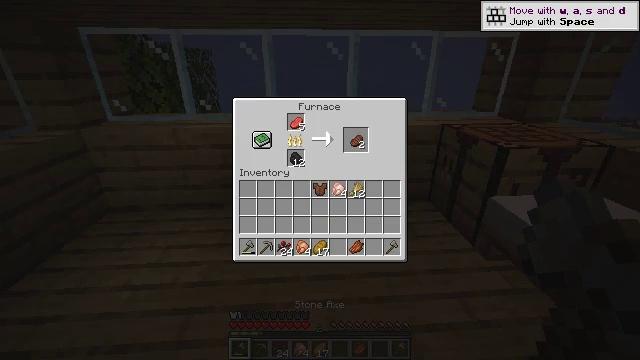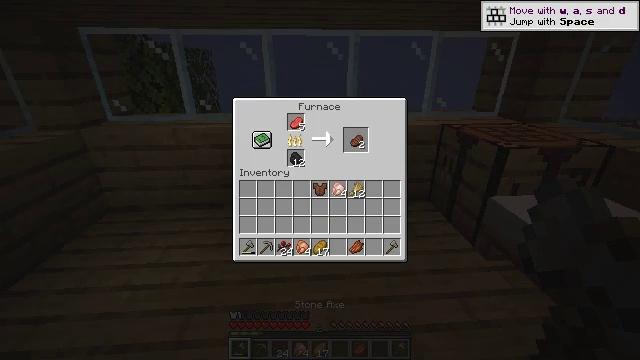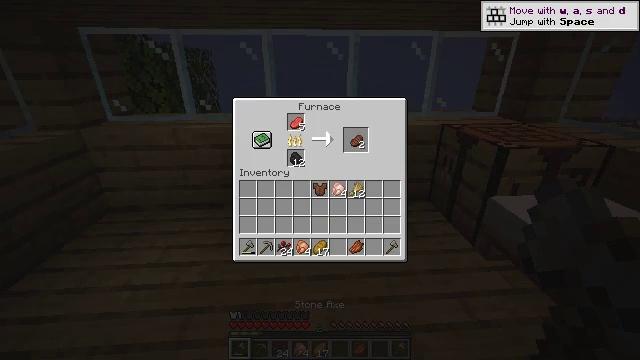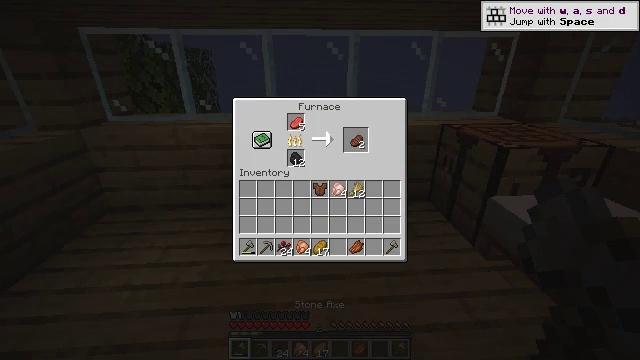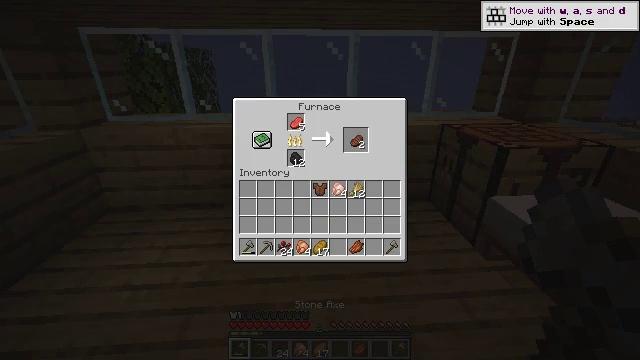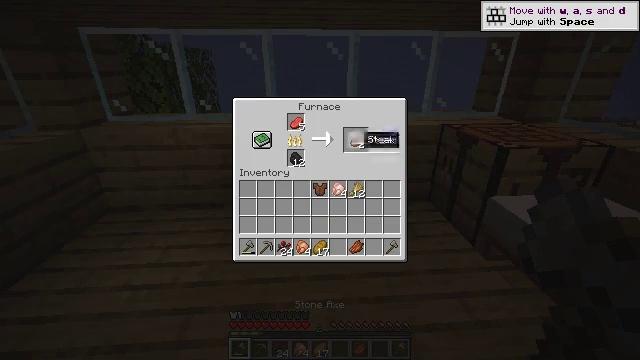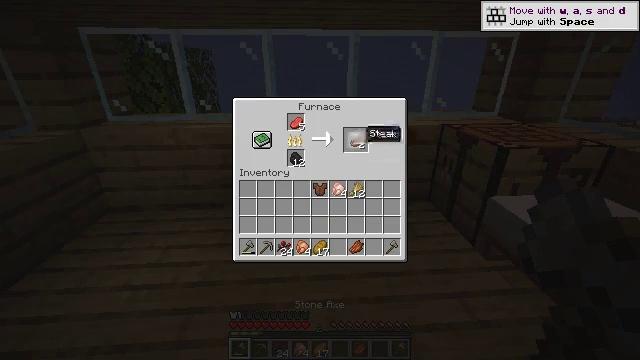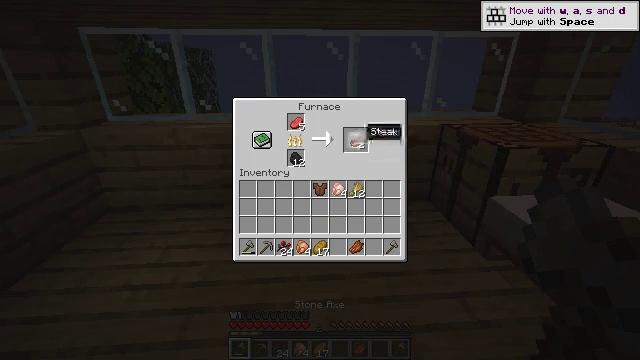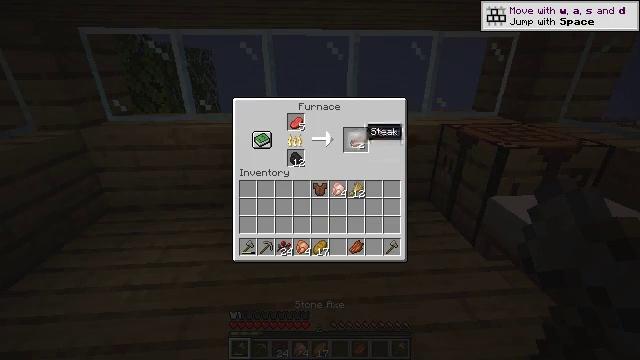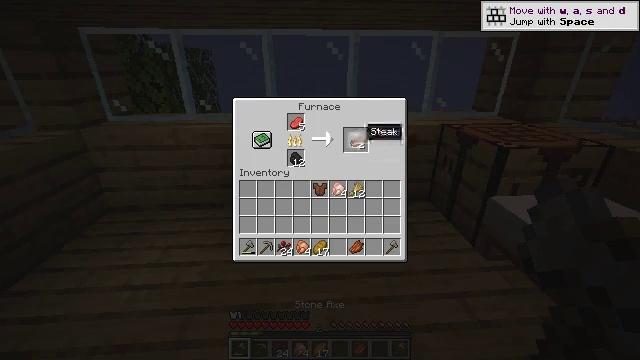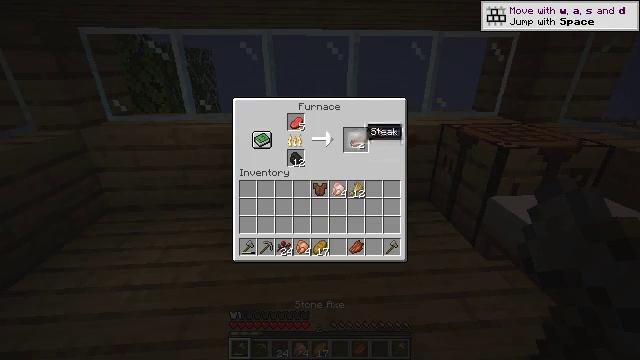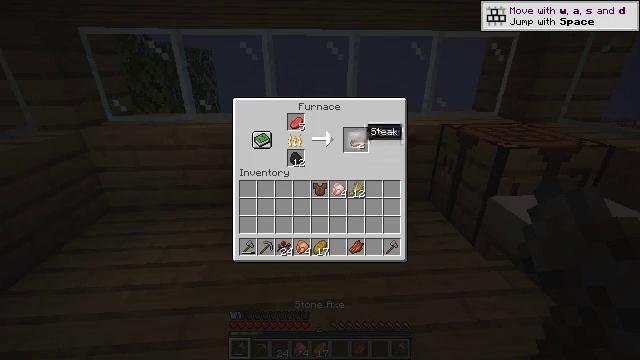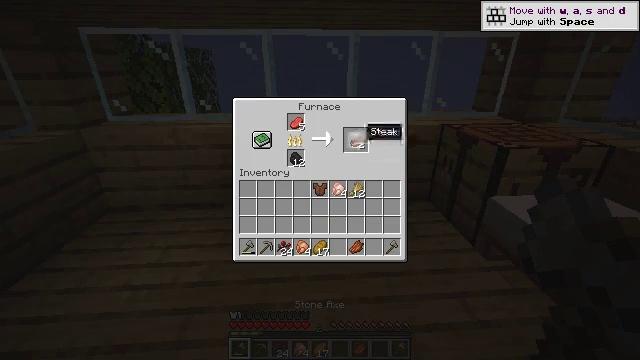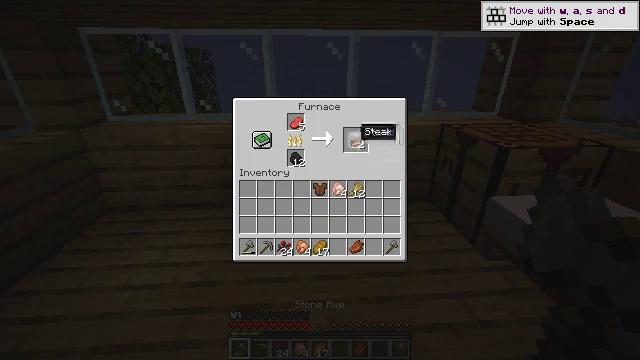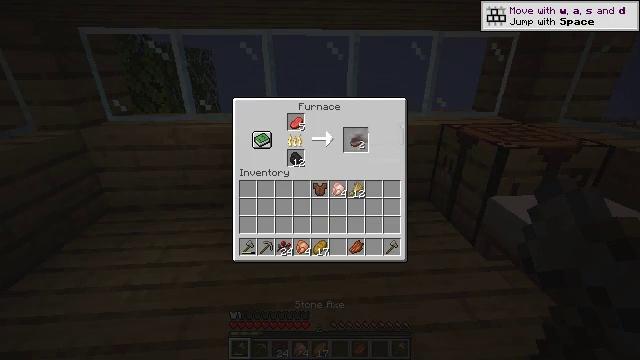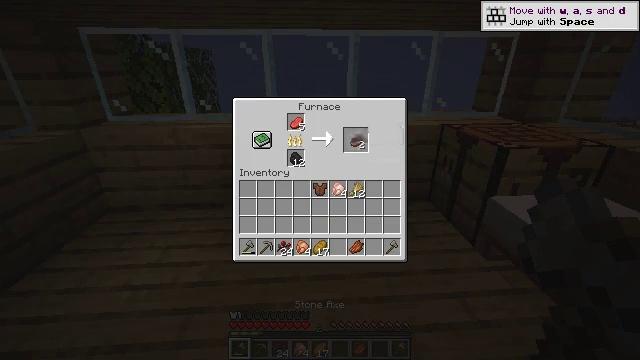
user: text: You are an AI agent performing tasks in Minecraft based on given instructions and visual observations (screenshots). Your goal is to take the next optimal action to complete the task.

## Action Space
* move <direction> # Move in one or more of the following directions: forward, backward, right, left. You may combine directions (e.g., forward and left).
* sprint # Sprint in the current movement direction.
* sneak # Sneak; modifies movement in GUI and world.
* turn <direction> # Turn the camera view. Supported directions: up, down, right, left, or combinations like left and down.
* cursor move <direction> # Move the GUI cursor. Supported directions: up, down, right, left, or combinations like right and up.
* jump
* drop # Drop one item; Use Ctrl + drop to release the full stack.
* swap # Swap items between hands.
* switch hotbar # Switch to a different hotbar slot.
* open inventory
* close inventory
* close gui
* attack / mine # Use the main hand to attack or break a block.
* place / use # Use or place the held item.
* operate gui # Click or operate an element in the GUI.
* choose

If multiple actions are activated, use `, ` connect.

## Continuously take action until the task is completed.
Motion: motion action
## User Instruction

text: Break the attached pumpkin stem.
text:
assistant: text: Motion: cursor move right and up, operate gui
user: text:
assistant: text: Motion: cursor move right and up, operate gui
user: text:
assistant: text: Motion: operate gui
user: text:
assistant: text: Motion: operate gui
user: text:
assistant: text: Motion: operate gui
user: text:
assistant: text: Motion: operate gui
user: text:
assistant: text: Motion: operate gui
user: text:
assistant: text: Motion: operate gui
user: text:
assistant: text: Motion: operate gui
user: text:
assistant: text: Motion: operate gui
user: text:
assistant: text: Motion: operate gui
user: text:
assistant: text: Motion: operate gui
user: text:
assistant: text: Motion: operate gui
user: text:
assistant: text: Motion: cursor move left and up, operate gui
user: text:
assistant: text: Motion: cursor move left and up, operate gui
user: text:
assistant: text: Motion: operate gui
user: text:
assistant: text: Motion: operate gui
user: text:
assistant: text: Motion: operate gui
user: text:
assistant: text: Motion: operate gui
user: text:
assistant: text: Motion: operate gui
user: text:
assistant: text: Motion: operate gui
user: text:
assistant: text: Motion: operate gui
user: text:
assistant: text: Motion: attack / mine, close gui
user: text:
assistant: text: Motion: attack / mine, open inventory
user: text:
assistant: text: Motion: attack / mine
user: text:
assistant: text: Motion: turn left and up, attack / mine
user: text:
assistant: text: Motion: turn left and up, attack / mine
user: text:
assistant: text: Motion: turn left and up, attack / mine
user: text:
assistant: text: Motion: turn left, attack / mine
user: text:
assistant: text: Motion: turn left and up, attack / mine